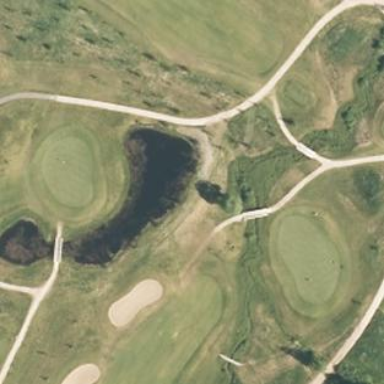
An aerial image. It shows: Pathway for golfing.